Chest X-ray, PA view. Patient: 68 years old, sex M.
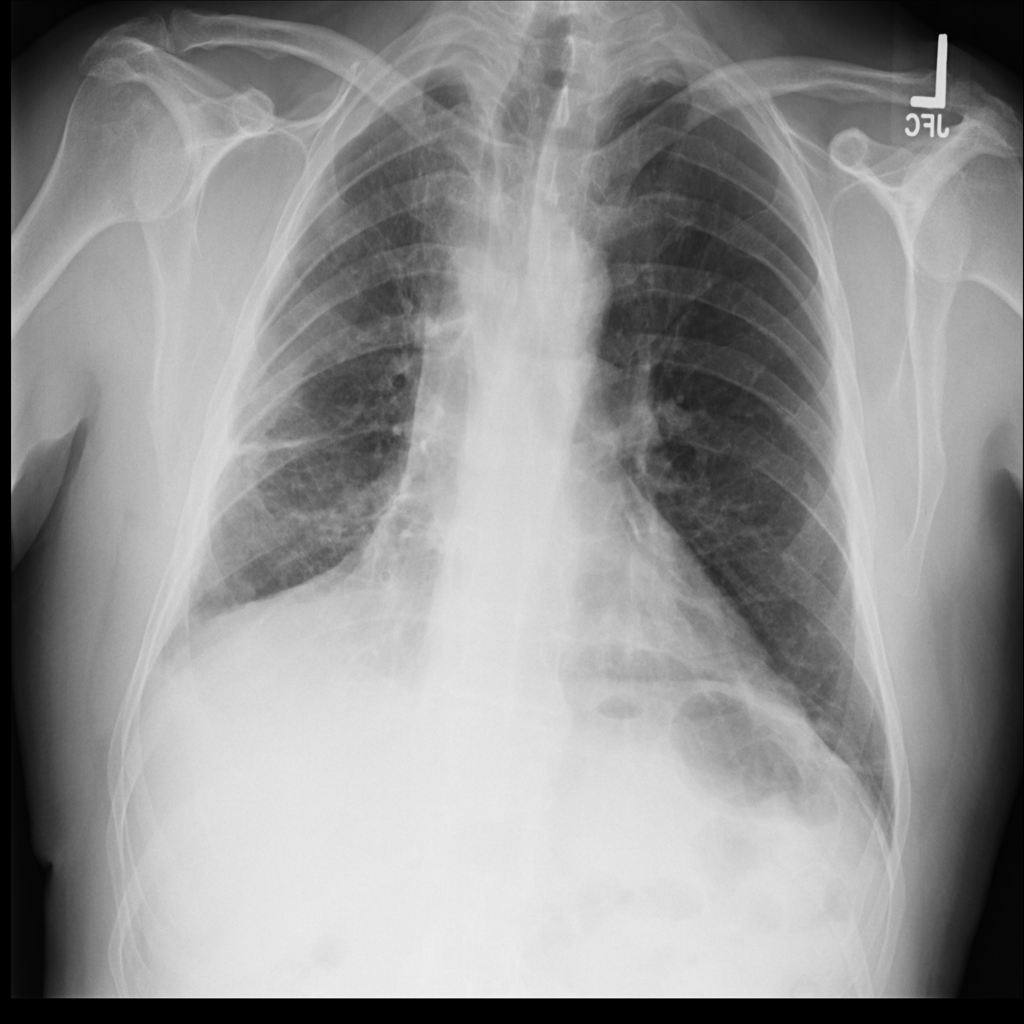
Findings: Pleural_Thickening